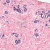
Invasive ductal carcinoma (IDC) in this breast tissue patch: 0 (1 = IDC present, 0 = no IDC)